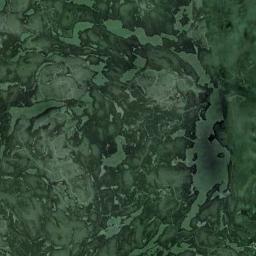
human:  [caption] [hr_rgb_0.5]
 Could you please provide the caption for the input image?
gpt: Many waters of different sizes are surrounded by wetlands .

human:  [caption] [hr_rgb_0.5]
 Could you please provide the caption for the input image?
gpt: The wetland consists of green plants and water .

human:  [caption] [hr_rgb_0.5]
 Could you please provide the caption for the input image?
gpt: The surface of the lake in a wetland is covered with a large dense dark green and light green mixed plants .

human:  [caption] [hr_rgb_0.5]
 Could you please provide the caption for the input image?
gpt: This wetland has less than ten percent vegetation coverage .

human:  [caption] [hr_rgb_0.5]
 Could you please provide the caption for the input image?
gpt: There are many green areas and water areas on the wetland .